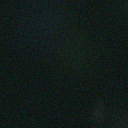
Screen state: off